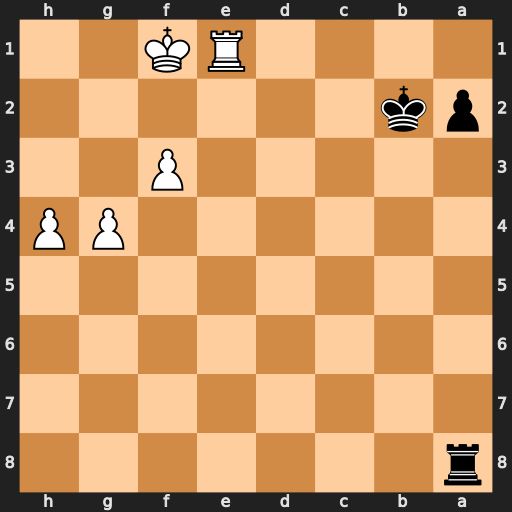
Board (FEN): r7/8/8/8/6PP/5P2/pk6/4RK2
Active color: b
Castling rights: -
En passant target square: -
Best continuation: Rc8 Kg2 Rc1 Re2+ Rc2 Rxc2+ Kxc2